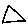
Label: triangle